Aerial crown-view tile of a tropical tree (Barro Colorado Island, Panama), acquired 20240611:
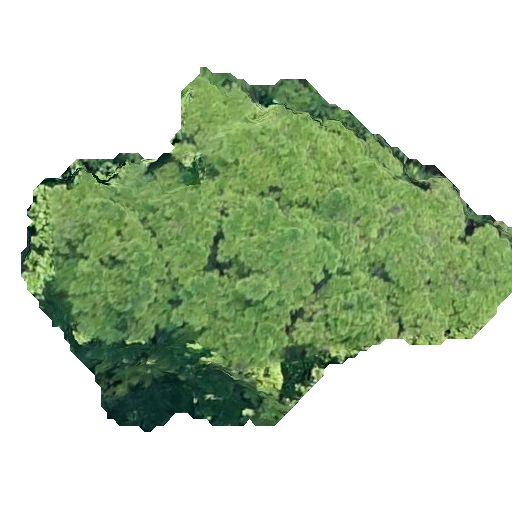
Species: Terminalia amazonia
GBIF accepted scientific name: Terminalia amazonica
Crown area: 179.109 m²